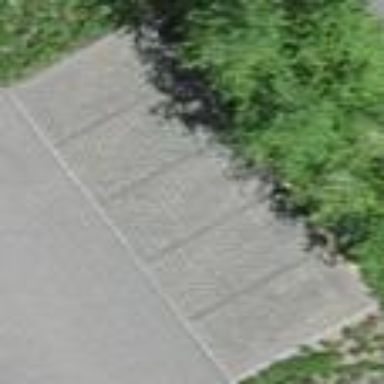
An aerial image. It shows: Street side parking area.